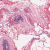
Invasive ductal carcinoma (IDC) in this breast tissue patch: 0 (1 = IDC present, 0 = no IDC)